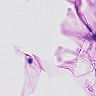
Metastatic tissue present: no